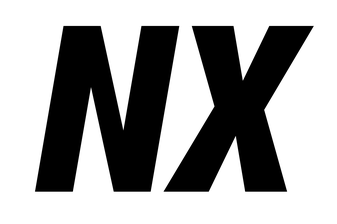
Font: Roboto-Italic_Condensed_Black_Italic